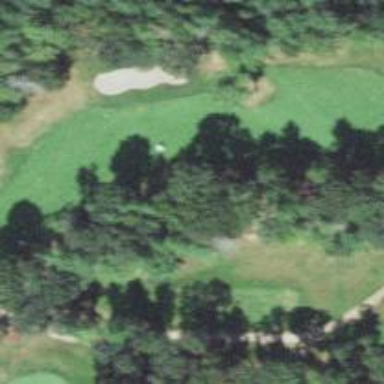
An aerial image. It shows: Path for golf carts.